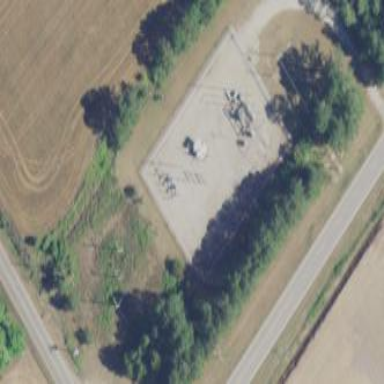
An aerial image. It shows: Distribution level power substation surrounded by fence.